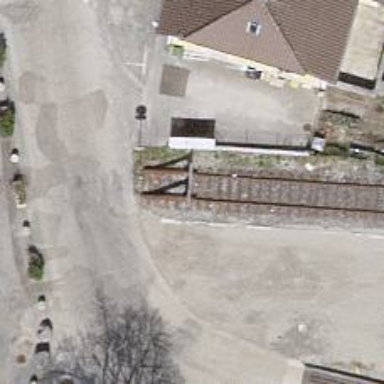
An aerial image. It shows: Railway buffer stop.